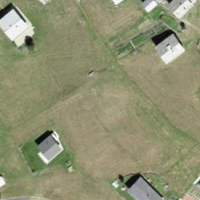
EUNIS habitat code: 26
Species observed at this site:
Cerastium tomentosum